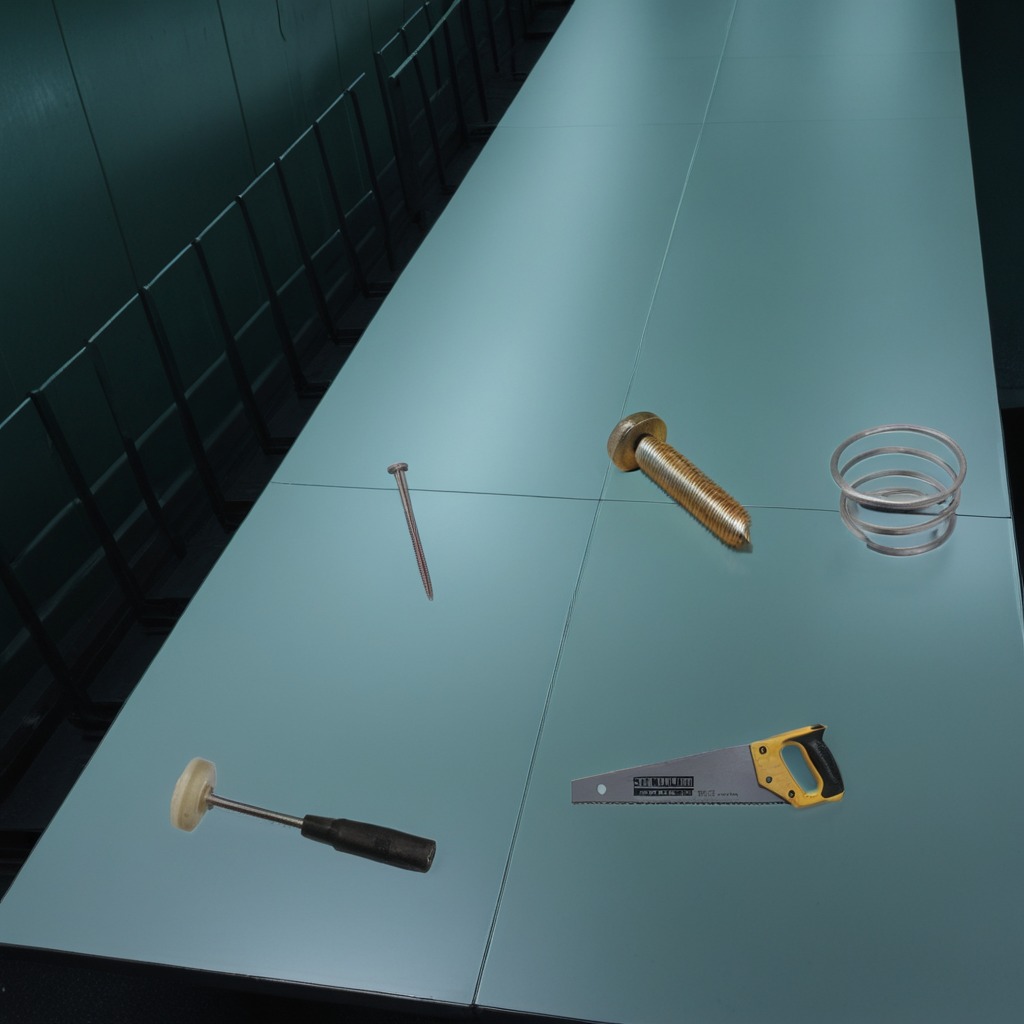
A hammer, an iron nail, a metal machine screw, a coiled metal spring, and a handheld metal saw are lying on the clean empty table in a railway signal maintenance room.